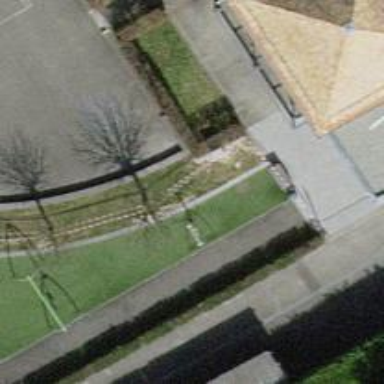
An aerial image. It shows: Playground featuring swings.